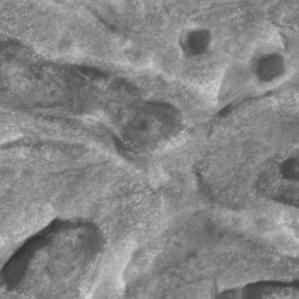
Label: non_frost